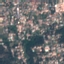
Land use / land cover: Residential